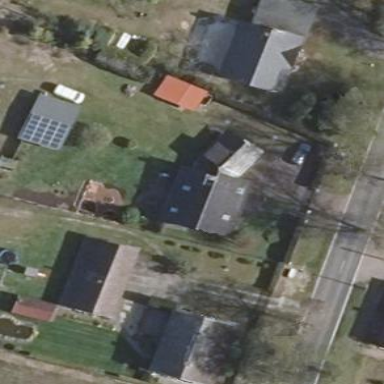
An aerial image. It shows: Flat-roofed house.